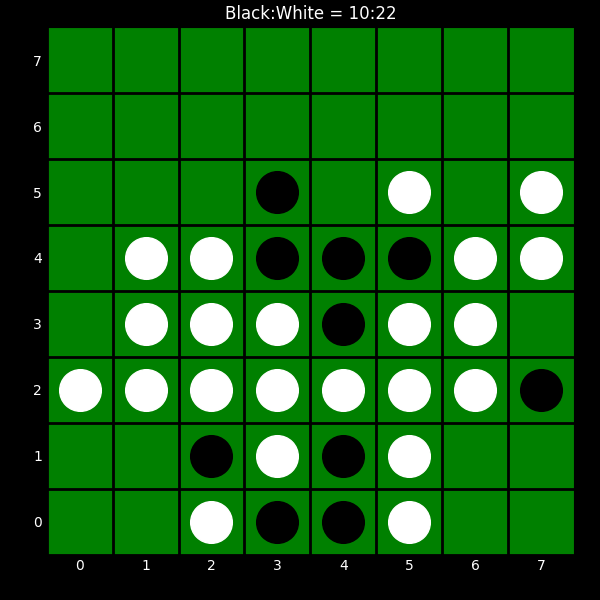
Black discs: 10
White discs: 22